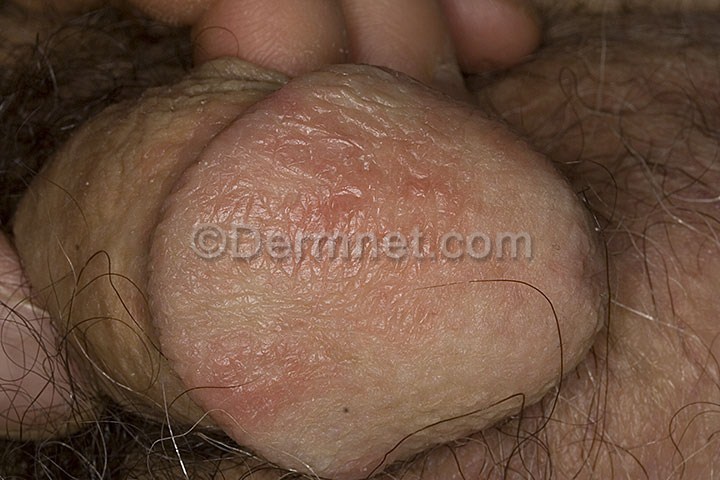
Disease: Psoriasis pictures Lichen Planus and related diseases